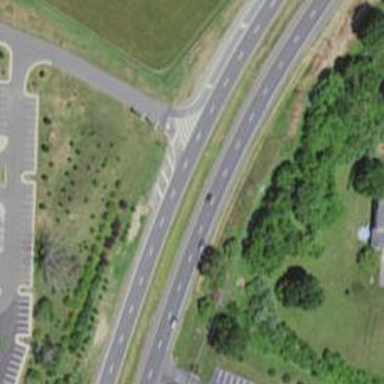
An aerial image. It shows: Trunk link highway.